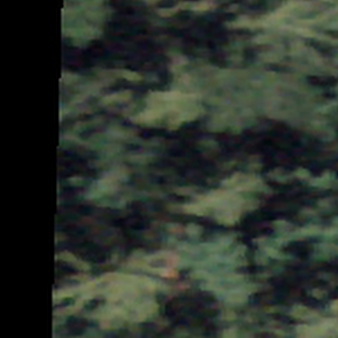
Label: other